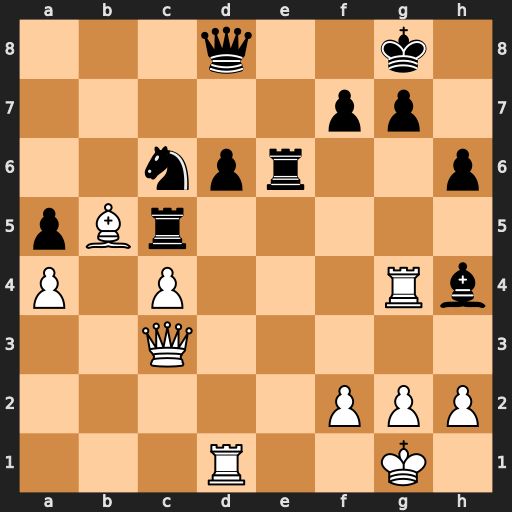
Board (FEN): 3q2k1/5pp1/2npr2p/pBr5/P1P3Rb/2Q5/5PPP/3R2K1
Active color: w
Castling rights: -
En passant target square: -
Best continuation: Qxg7#